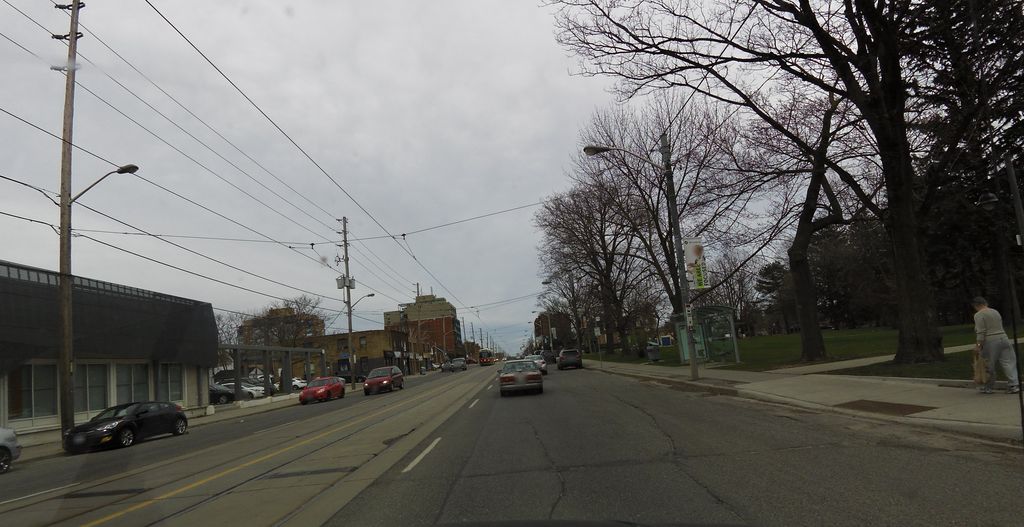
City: toronto